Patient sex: M
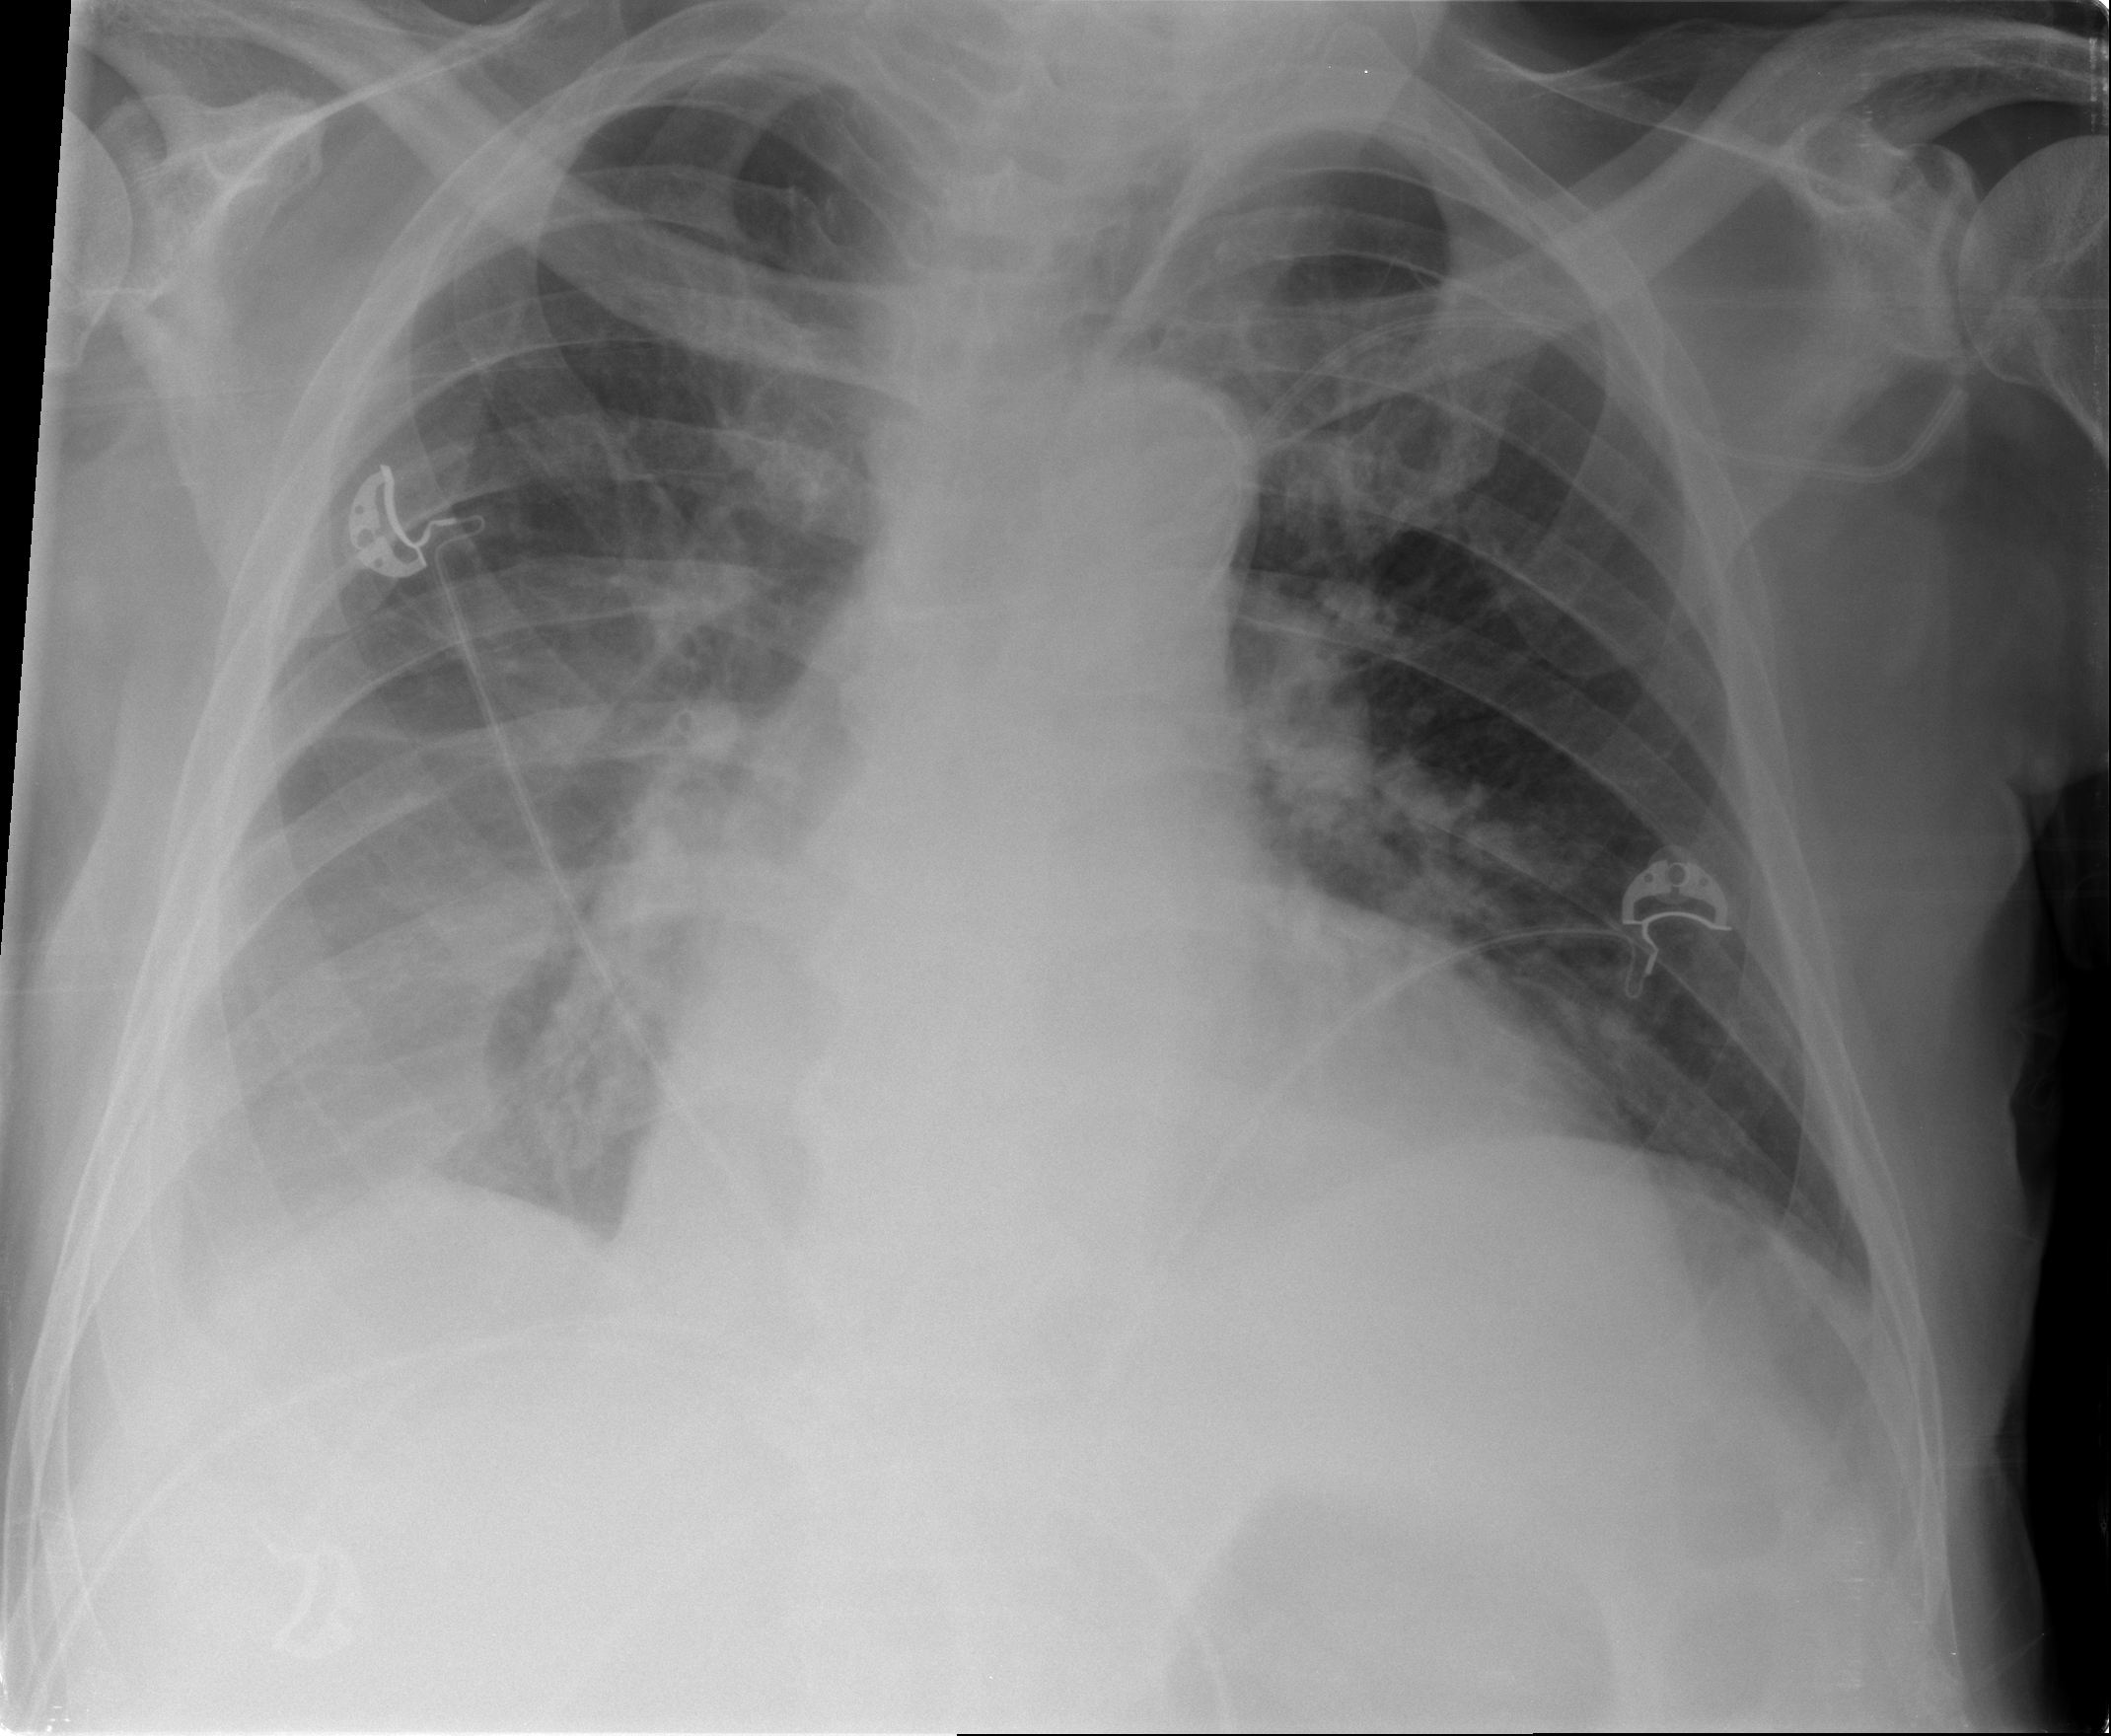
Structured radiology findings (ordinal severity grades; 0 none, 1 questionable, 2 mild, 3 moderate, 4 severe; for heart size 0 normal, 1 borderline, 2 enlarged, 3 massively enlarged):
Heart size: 2
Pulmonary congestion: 2
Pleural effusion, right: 3
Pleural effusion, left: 0
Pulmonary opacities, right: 0
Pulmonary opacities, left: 0
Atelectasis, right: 2
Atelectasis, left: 2